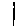
Label: line